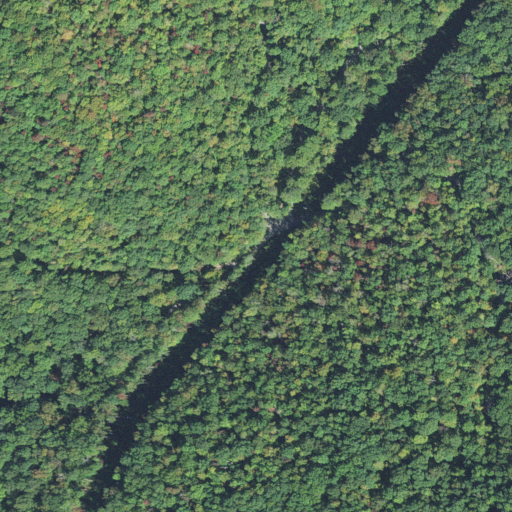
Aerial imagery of gap in North Carolina named Gloucester Gap containing deciduous forest, open development, and mixed forest